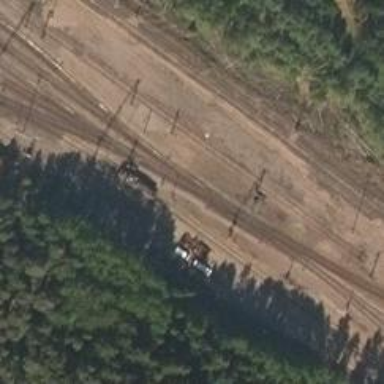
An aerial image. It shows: Rail yard with electrified contact lines for the trains.